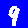
Digit: 9